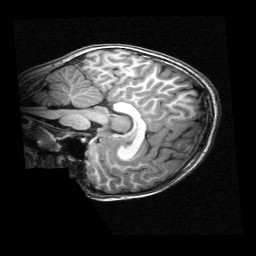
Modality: T1w
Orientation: sagittal
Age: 10
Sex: male
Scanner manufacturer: siemens
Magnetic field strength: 3 T
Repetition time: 2.3 s
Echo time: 0.00336 s